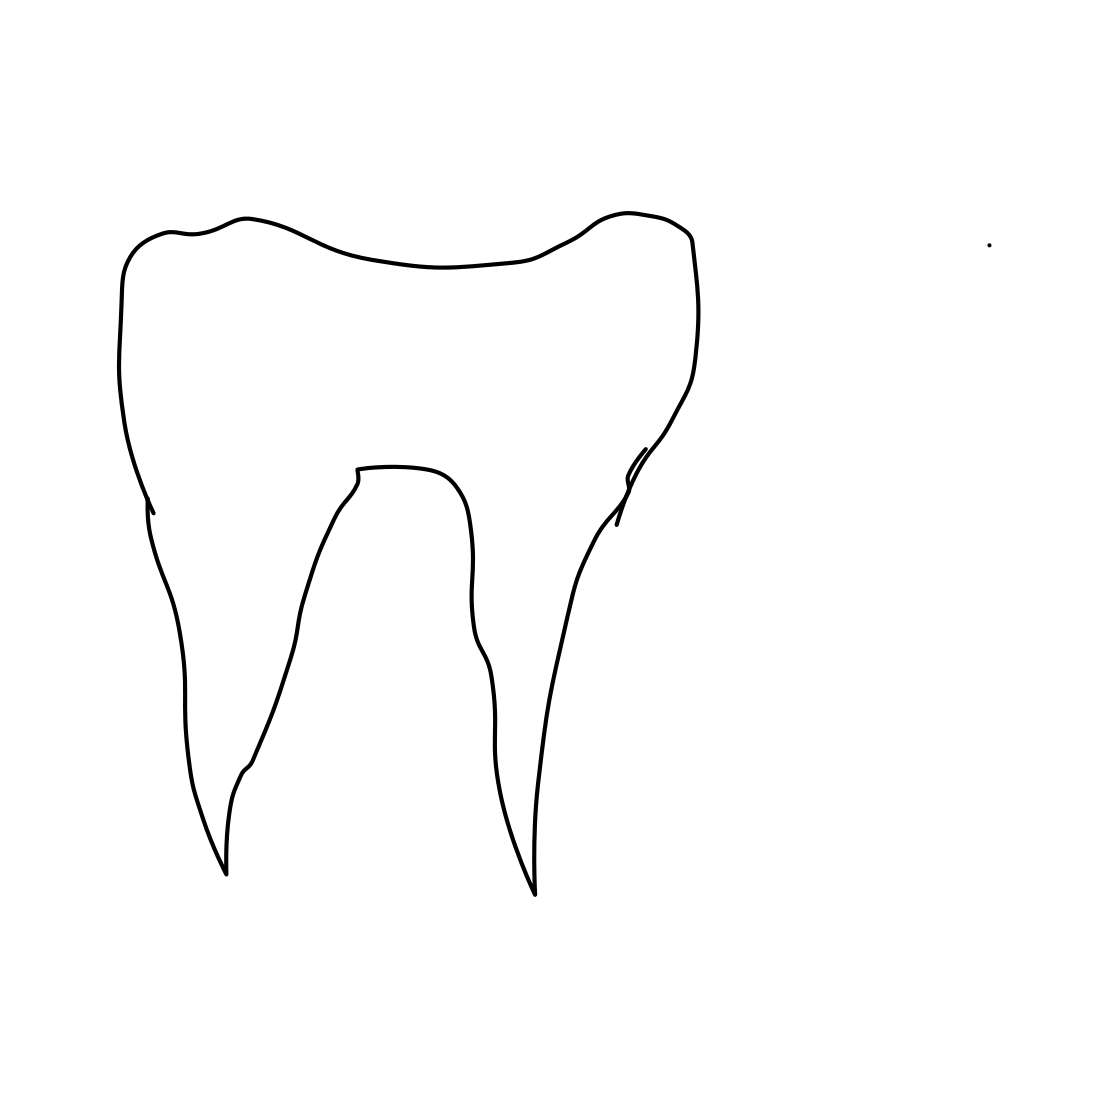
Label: tooth